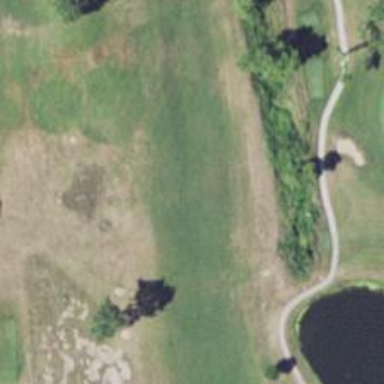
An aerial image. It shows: Golf hole.